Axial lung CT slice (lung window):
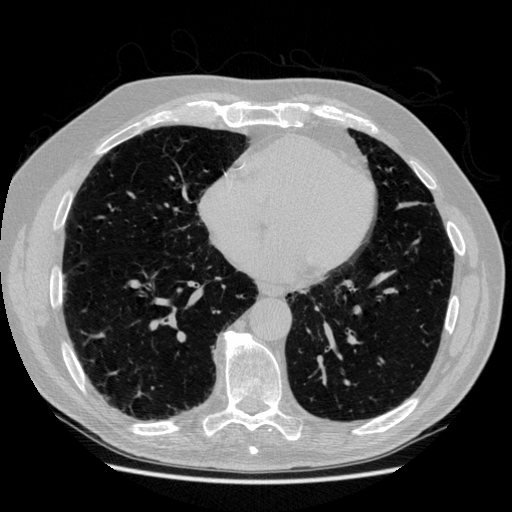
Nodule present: no